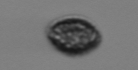
Label: Pseudochattonella_farcimen